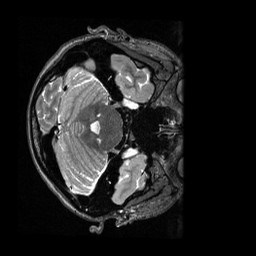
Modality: T2w
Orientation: axial
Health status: healthy
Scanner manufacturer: siemens
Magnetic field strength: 3 T
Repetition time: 3.2 s
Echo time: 0.565 s